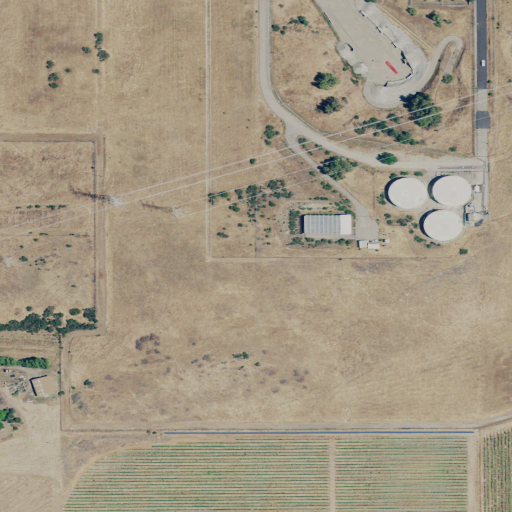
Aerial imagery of mountain in California named Lone Hill containing grassland, low intensity development, open development, medium intensity development, cultivated crops, and high intensity development